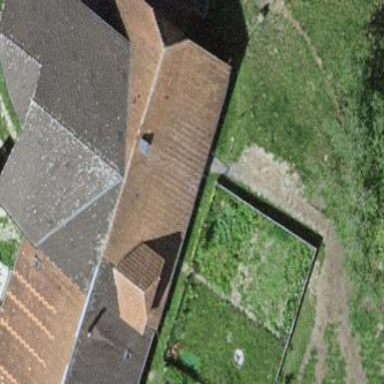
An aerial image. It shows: Farm building.